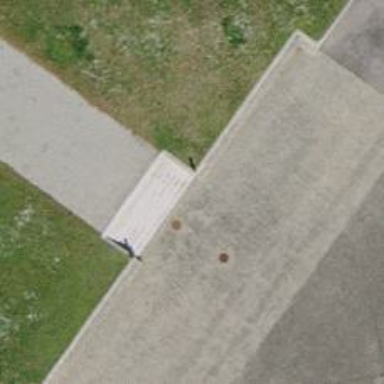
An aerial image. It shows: Road with steps.